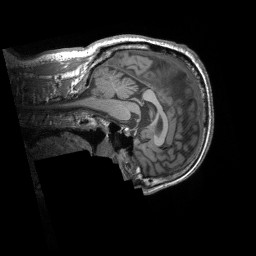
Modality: T1w
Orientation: sagittal
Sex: male
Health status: ill
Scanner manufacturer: siemens
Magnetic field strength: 3 T
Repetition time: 1.66 s
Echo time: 0.00254 s